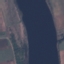
Label: River